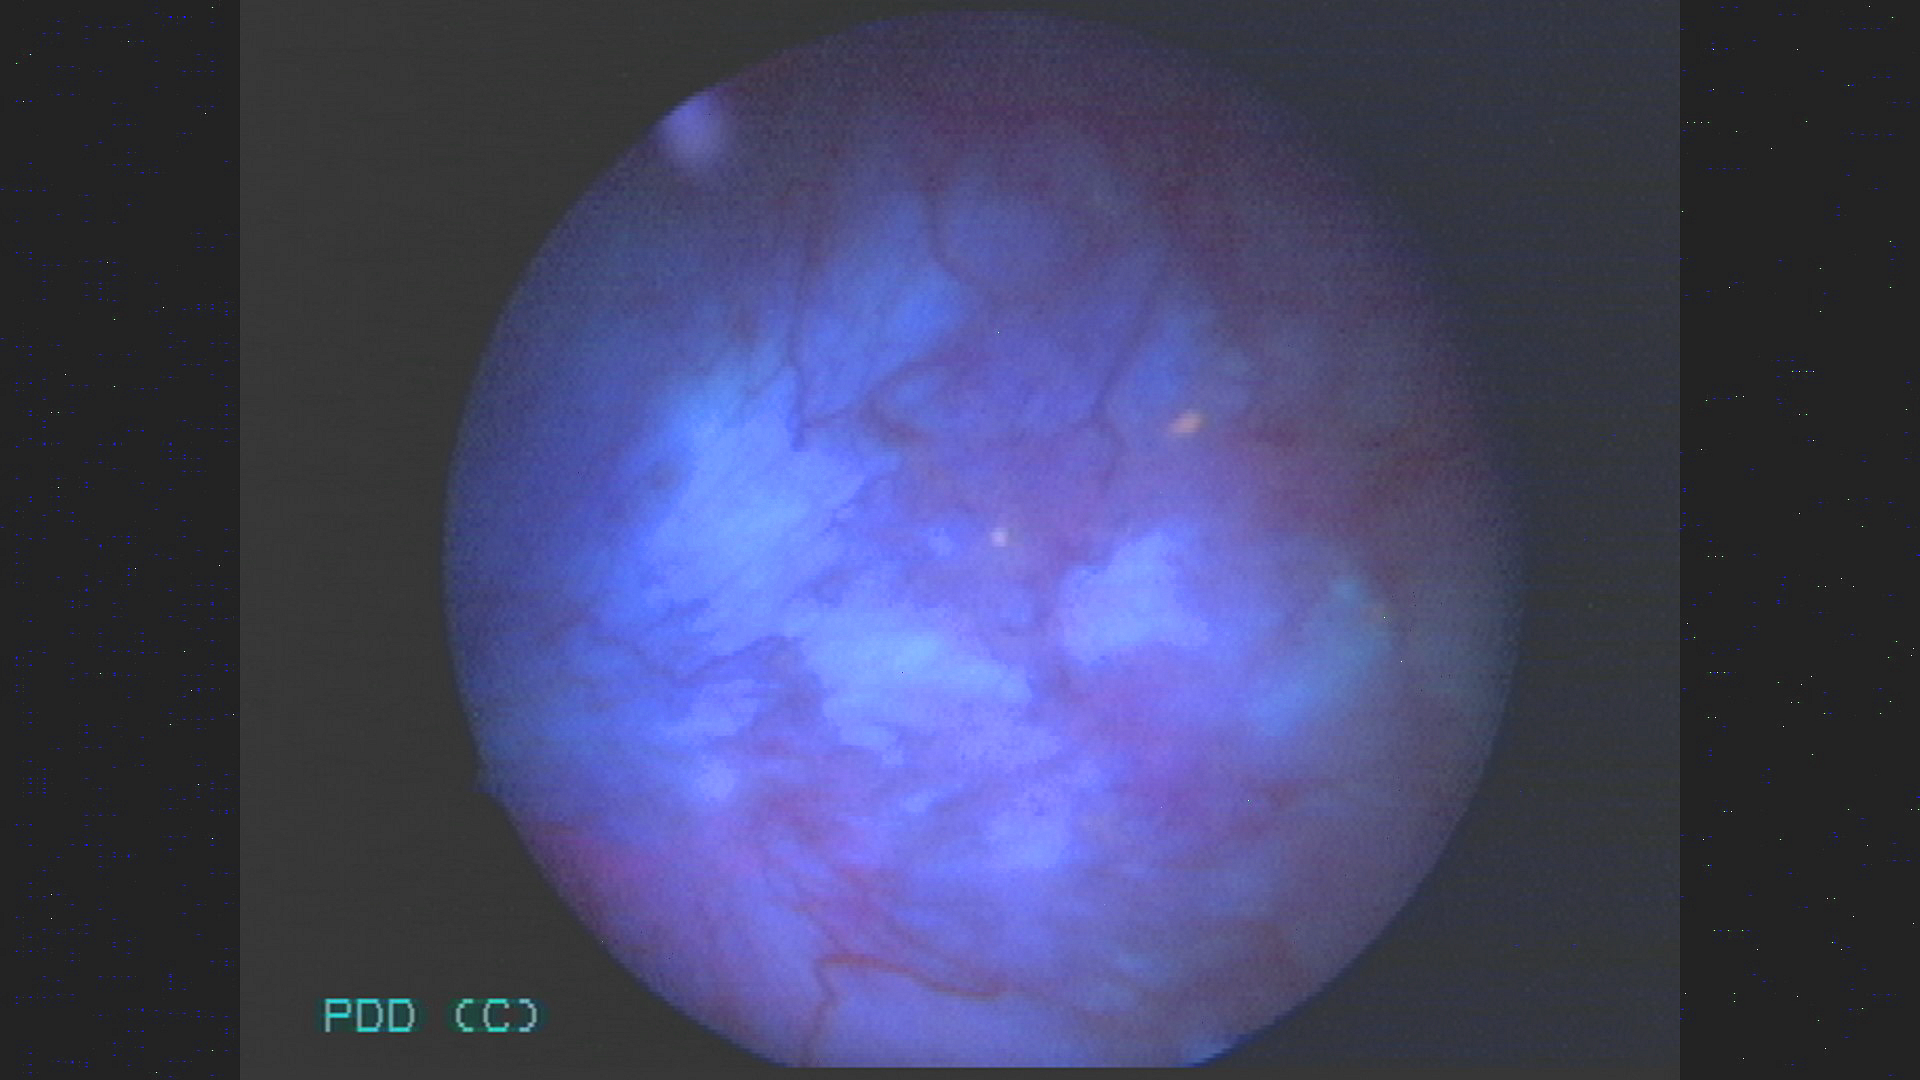
Modality: BLC
Class: Malignant
Subclass: HighGradePapillary
Lesion: L1
Stage: Ta
Morphology: Non-papillary
Bladder cancer association: Yes